Question: For example I want to filter my data based on next filter expression:
'''
lead_veh_of_interest starts with 'BMW 1'
OR
sale_model starts with 'BMW 1'
'''
how can I achieve this?

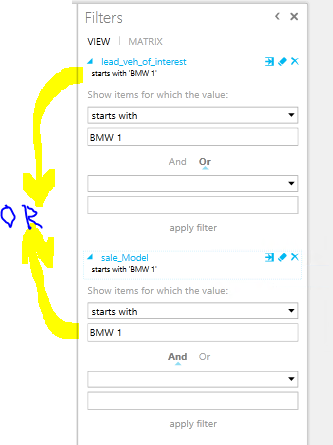
Answer: I found acceptable solution (thanks for all suggestions - it was very helpful).
First of all I redesigned my model and (how @Mike_Honey suggsts me) created dedicated table with consolidated information I want to filter. Next I connected this new table with existing tables and created from fields I want to give to the end users for step-wise filtering (previously I split down old fields contained information I want to filter into more granular level). Now it is possible to filter data by any combination of models in any combination of request types (sale, lead, competitor, etc) using .